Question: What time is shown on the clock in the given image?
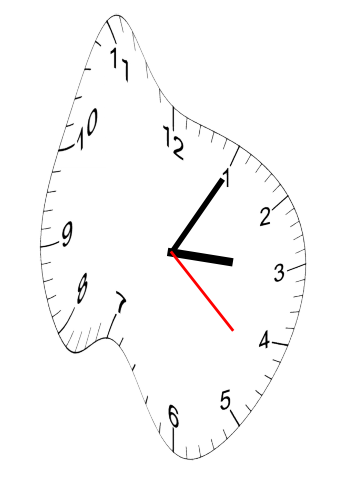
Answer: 03:05:22